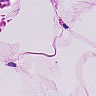
Metastatic tissue present: no